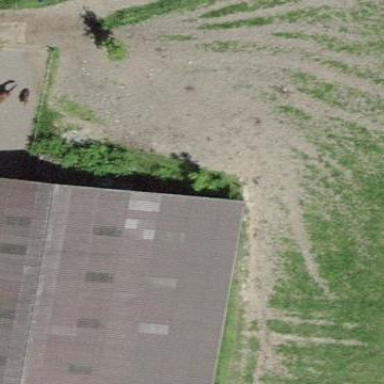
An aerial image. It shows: Shed building.